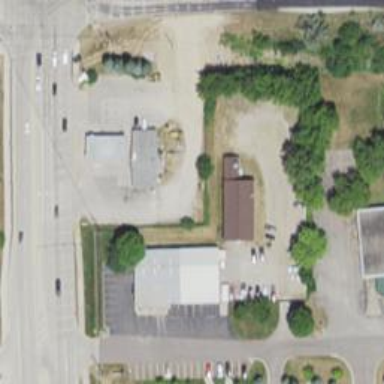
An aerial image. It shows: Convenience shop.